Current action and preconditions to check: trajectory_clear

Your task: For each precondition in the list above, predict whether it will hold at this action.

Consider the current scene as observed from the mobile robot's camera, and analyze the predicted future states of all dynamic agents (e.g., people, animals, vehicles, or any moving entities) within the NEXT SECOND.

IMPORTANT: Only answer "very likely" if you are absolutely certain—based on strong, clear evidence—that a dynamic agent will violate the precondition in the predicted future state. Do NOT answer "very likely" for unlikely, ambiguous, or low-probability risks.

Ask yourself for each precondition: Is there a high probability, with clear and convincing evidence, that the predicted future states of any dynamic agent will interfere with the predicted future state of the currently executing action within the NEXT SECOND, causing that precondition to fail?

Assess the risk level based on these predictions. Use "likely" or "very likely" if motions create a clear risk of interference.

Use "neutral" or "improbable" if agents are nearby but their predicted paths are clearly diverging or non-conflicting.

Failure Risk Categories: "very improbable", "improbable", "neutral", "likely", "very likely"

Answer Format: Output ONLY the probability_of_failure value from these categories: "very improbable", "improbable", "neutral", "likely", "very likely"

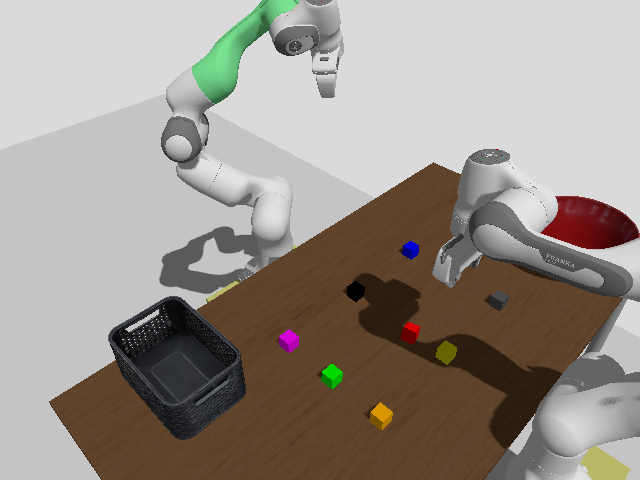

Answer: very improbable